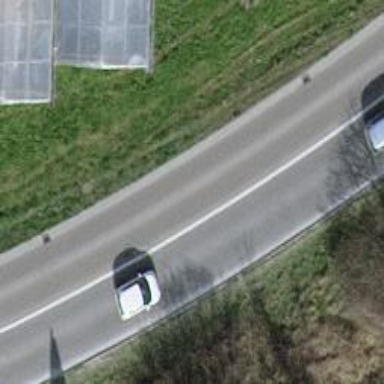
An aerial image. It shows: Secondary road with asphalt surface.